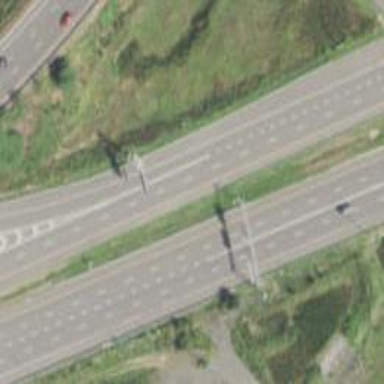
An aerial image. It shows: Motorway junction.